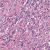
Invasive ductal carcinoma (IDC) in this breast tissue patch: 1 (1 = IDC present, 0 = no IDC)